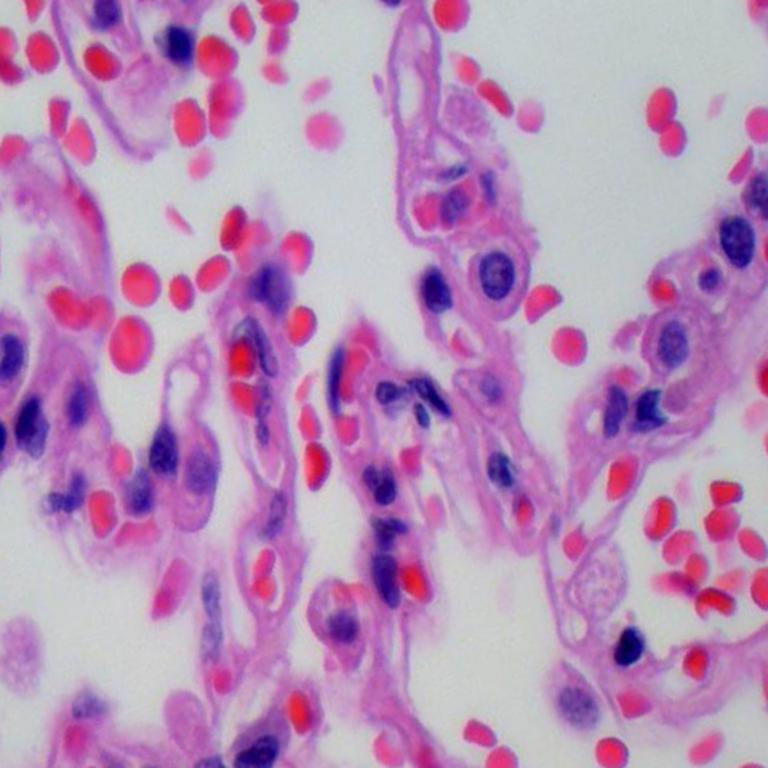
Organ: lung
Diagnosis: benign